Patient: sex M, age 56
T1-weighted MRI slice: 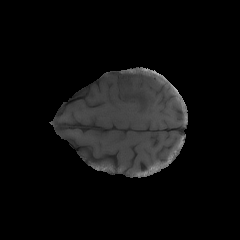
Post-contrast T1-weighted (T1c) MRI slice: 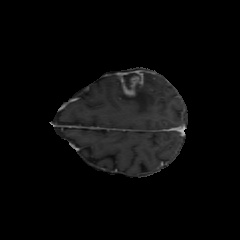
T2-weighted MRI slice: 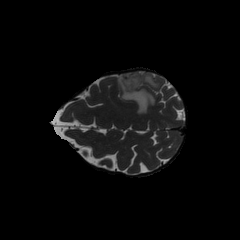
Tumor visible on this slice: yes
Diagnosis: Glioblastoma, IDH-wildtype
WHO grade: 4